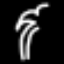
Label: palm tree